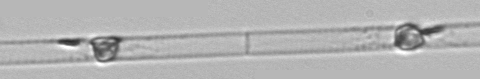
Label: Dactyliosolen_blavyanus